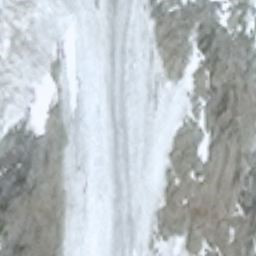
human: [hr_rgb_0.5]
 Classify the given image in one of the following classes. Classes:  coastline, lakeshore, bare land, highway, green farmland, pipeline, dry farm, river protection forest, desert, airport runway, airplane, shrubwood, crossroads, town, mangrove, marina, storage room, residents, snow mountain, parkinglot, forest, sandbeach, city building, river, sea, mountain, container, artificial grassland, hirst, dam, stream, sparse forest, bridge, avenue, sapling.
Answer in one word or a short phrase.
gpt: snow mountain